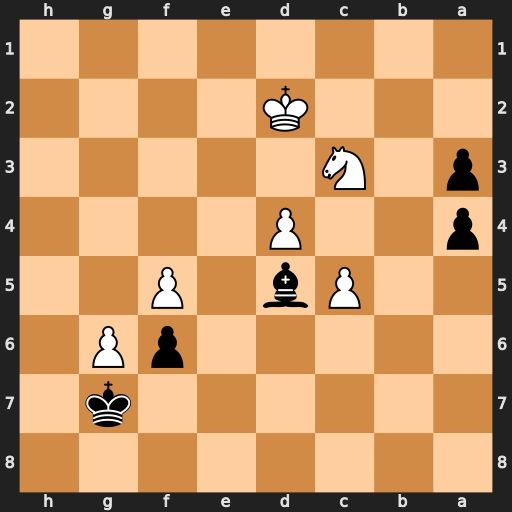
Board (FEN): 8/6k1/5pP1/2Pb1P2/p2P4/p1N5/3K4/8
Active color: b
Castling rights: -
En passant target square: -
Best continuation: a2 Nxa2 Bxa2